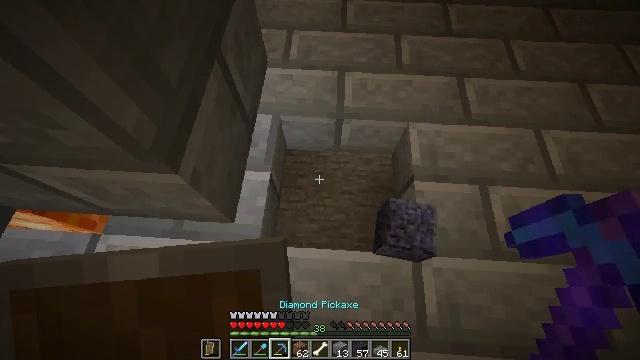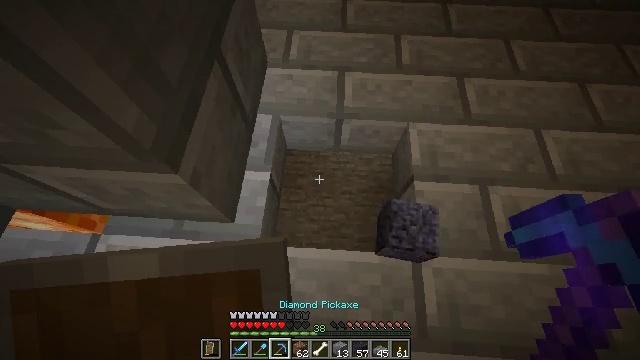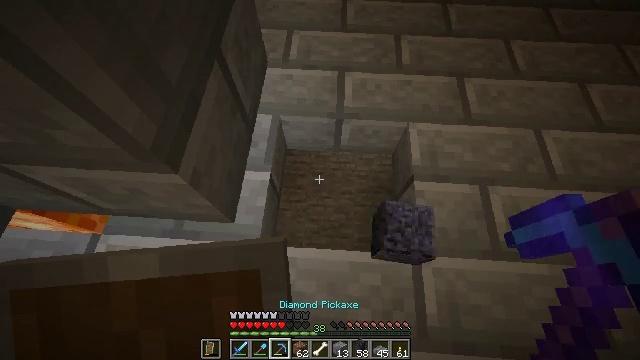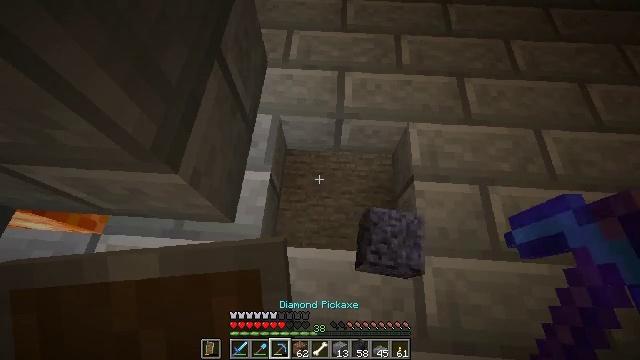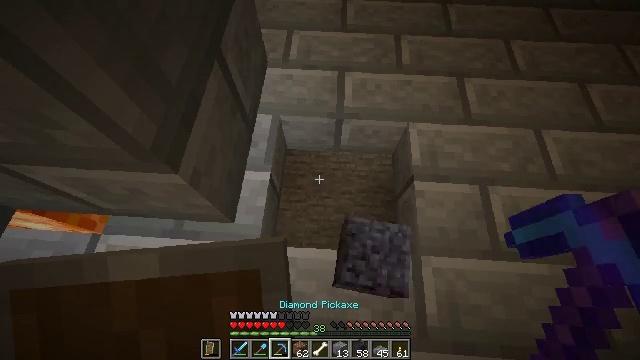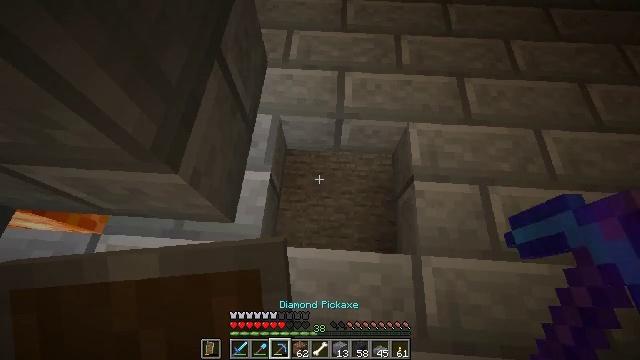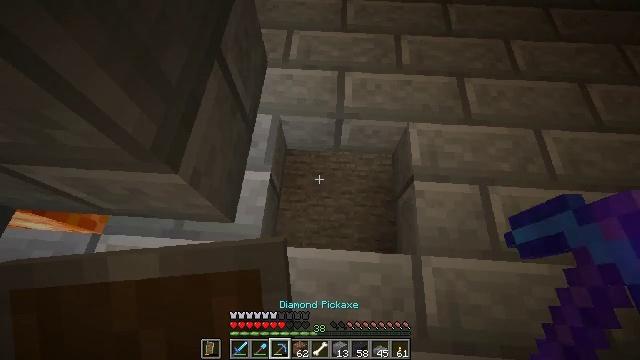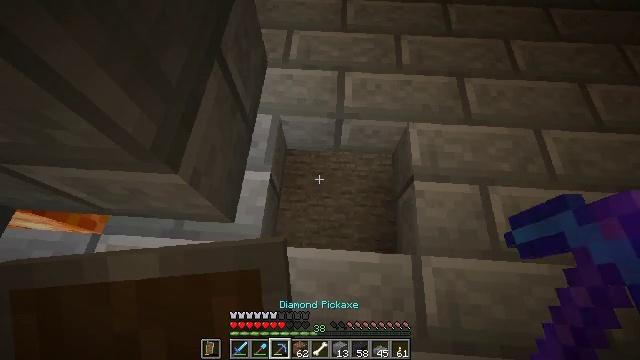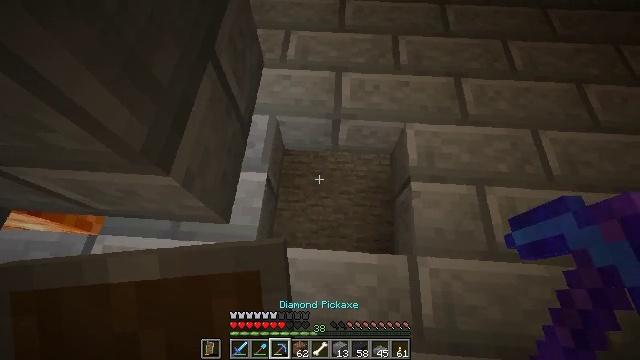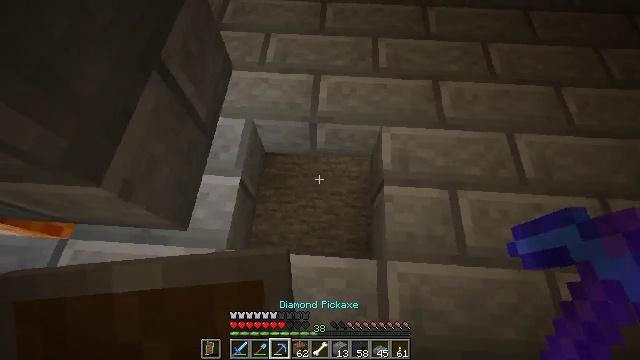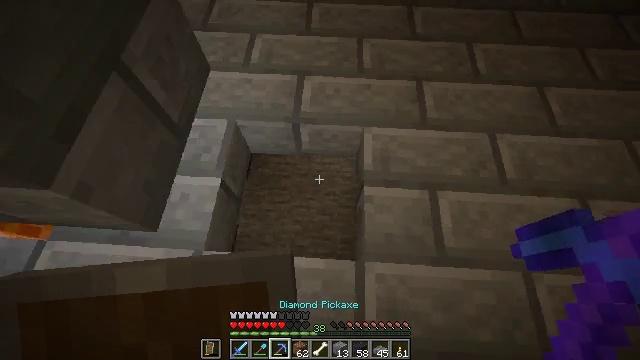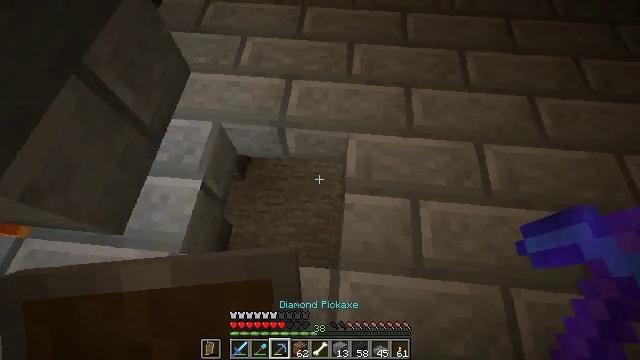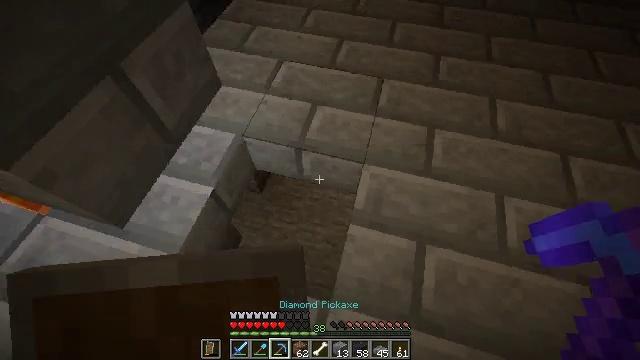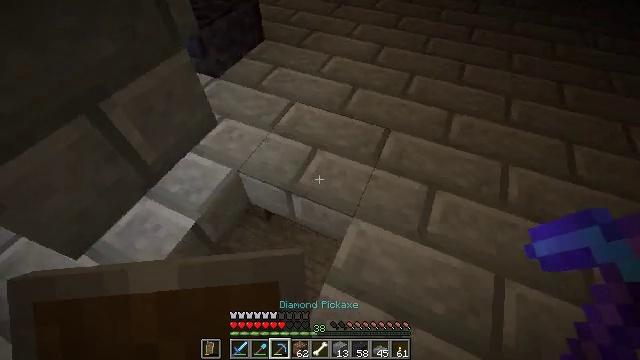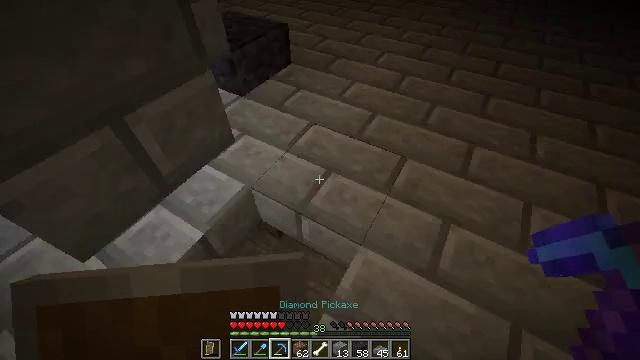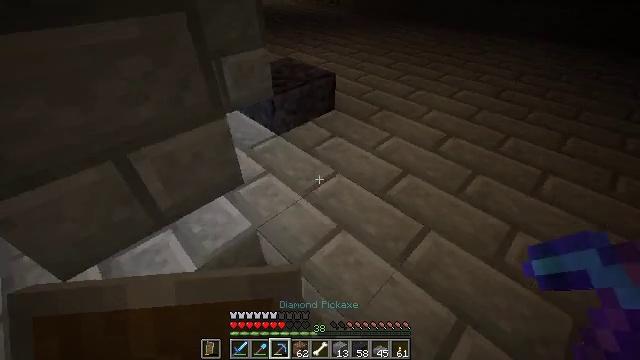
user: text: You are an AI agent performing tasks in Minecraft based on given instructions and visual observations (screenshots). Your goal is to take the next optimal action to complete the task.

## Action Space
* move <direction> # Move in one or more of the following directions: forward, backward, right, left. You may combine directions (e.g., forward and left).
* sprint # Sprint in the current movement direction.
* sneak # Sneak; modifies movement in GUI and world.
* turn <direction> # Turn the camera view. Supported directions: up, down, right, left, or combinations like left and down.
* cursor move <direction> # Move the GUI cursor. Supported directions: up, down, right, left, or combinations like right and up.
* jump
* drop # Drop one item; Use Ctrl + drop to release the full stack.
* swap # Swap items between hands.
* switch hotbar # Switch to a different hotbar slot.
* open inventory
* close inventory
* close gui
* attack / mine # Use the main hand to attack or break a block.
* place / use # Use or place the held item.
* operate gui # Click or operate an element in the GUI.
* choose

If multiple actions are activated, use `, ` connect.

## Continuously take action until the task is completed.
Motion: motion action
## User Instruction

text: Harvest polished blackstone for construction.
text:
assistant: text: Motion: no_op
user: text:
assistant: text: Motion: no_op
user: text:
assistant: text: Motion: no_op
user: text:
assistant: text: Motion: no_op
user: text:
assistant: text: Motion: no_op
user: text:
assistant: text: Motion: no_op
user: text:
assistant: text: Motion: no_op
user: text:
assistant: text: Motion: move right
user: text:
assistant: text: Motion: move right
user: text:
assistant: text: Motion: move right
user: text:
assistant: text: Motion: move forward and move right, turn left
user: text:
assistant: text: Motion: move forward and move right, turn left and up
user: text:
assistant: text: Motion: move forward and move right, turn left and up
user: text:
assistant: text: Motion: move forward and move right, turn left and up
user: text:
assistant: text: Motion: move forward and move right, turn left and up
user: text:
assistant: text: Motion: move forward and move right, turn left and up
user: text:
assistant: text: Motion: move forward and move right, turn left
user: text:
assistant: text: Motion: move forward and move right, turn left
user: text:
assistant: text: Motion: move forward and move right, turn left
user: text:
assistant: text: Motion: move forward and move right, turn left
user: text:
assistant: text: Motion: move forward and move right, turn left
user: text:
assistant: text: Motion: move forward, turn left
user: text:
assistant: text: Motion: move forward, turn left and down
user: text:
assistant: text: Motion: move forward, turn left and down
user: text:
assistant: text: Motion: move forward, turn left and down
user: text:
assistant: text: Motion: move forward, turn left and down
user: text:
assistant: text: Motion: move forward, turn left and down
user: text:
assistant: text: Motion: move forward, turn left and down
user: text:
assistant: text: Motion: move forward, turn down
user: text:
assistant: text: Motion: move forward, turn down